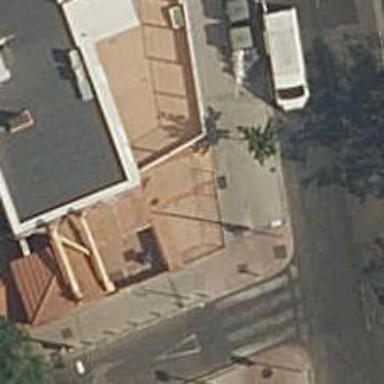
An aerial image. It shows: Restaurant.